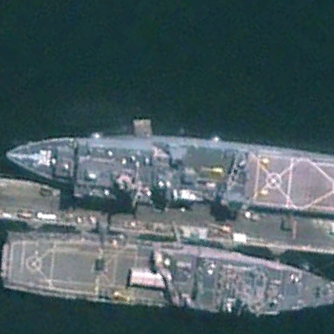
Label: combat